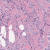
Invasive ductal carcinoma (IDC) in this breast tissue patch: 1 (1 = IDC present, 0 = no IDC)